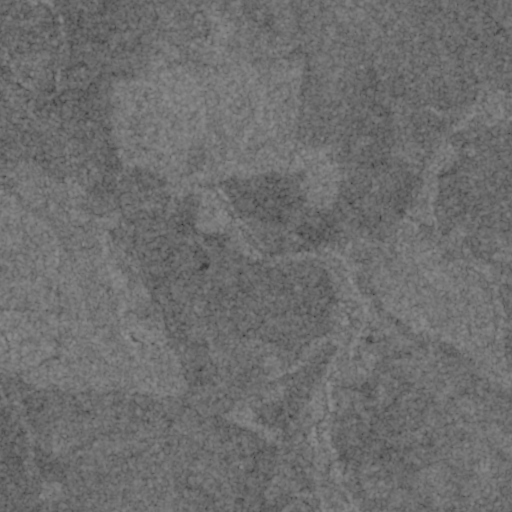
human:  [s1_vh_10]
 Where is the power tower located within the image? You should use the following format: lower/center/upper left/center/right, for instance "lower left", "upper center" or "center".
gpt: The power tower is located in the lower right of the image.
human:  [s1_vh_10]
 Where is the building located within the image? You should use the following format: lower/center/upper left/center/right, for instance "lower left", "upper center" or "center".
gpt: The building is located in the center left of the image.
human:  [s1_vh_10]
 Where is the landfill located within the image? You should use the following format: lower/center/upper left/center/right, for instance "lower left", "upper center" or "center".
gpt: There is no landfill in the image.

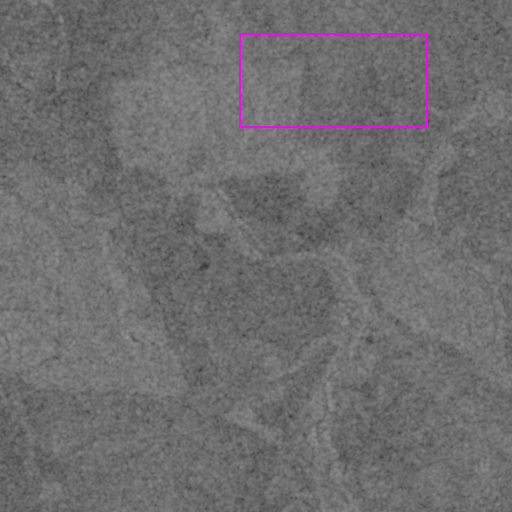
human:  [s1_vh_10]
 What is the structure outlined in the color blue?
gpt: There is no blue outline.
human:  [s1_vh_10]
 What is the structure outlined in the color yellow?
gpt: There is no structure outlined in yellow.